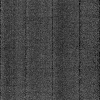
Atmospheric dust classification: dusty